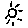
Label: sun